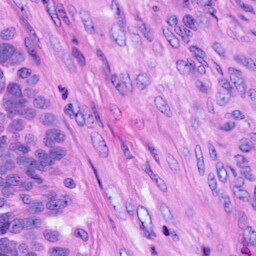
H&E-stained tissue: Ovarian